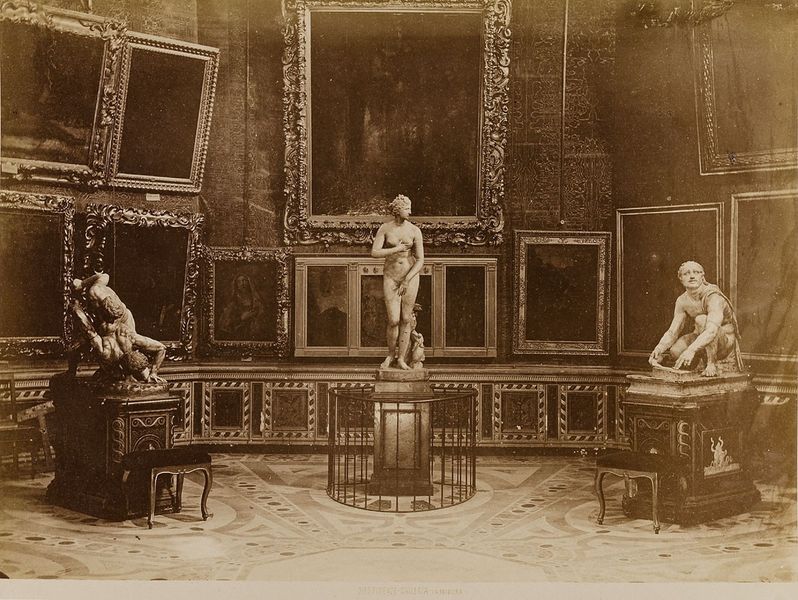
Titel: Firenze - Galleria, La Tribuna
Künstler: Giacomo Brogi
Standort: Hamburg
Institution: Museum für Kunst und Gewerbe Hamburg
Schlagwörter: skulptur, plastik, foto, fotografie, photographie, photo, kunstausstellung, museum, uffizien, albumin, bildhauerkunst, lichtbild, kunstsammlung, galleria, sachfotografie, historische, bildwerke, angewandte und bildende kunst, hessische systematik, schwarzweißpositivverfahren, silbersalzverfahren, schwarzweißfotografie, gebäude, örtlichkeit, straße, stätte, objektstudien, sachphotographie, albuminpapier, tribuna, uffizi